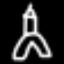
Label: The Eiffel Tower